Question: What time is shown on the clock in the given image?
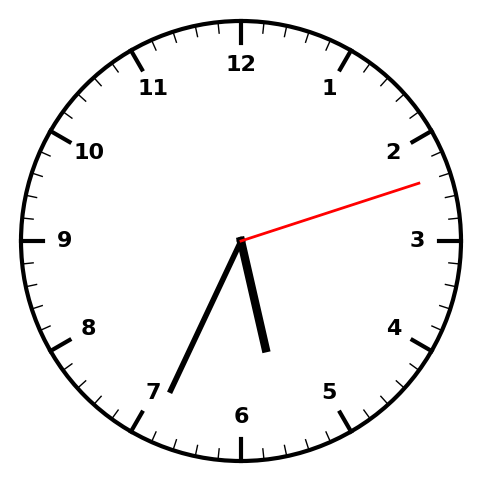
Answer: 05:34:12